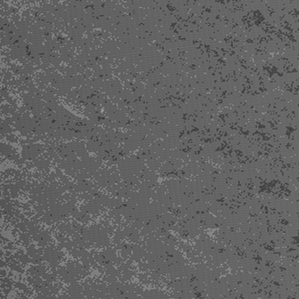
Label: frost